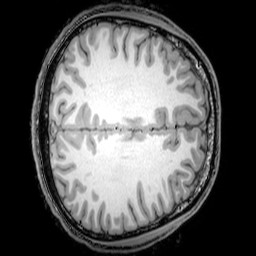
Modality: T1w
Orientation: axial
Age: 24
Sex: male
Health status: healthy
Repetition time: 0.081 s
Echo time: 0.037 s